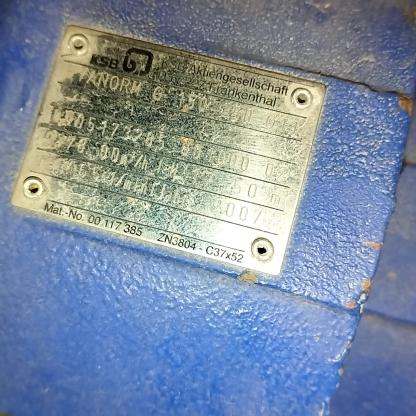
Klasa: tabliczka-znamionowa